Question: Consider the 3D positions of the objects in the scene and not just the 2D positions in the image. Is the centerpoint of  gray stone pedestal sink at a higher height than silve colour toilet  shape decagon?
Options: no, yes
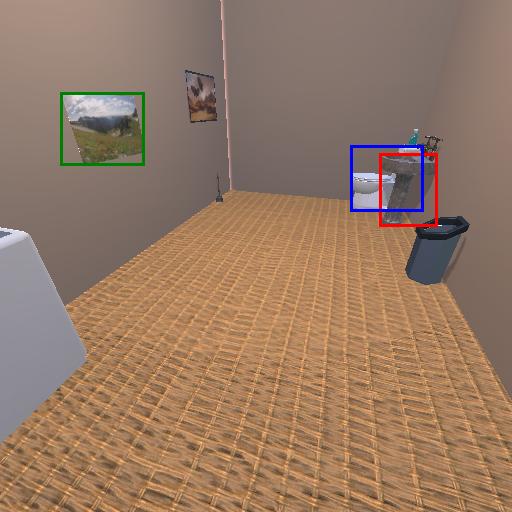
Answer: no